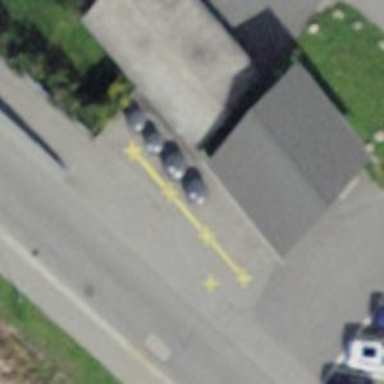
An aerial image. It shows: Recycling container in the area designated for recycling.